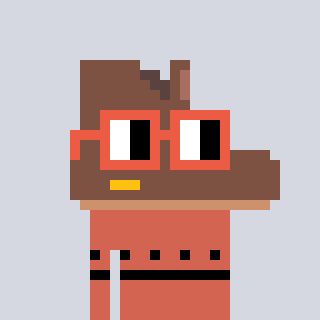
a pixel art character with square orange glasses, a boot-shaped head and a peachy-colored body on a cool background